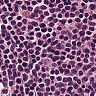
Metastatic tissue present: no